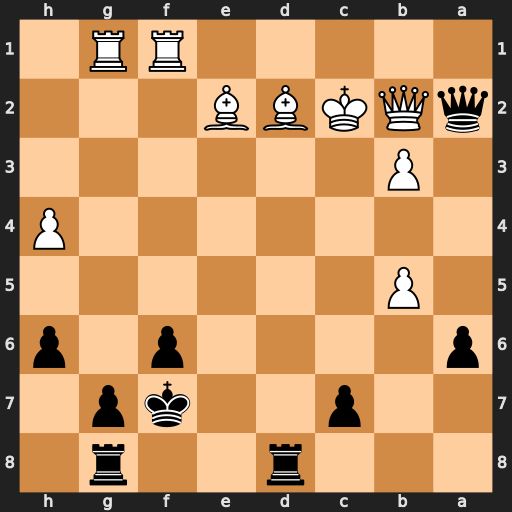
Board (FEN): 3r2r1/2p2kp1/p4p1p/1P6/7P/1P6/qQKBB3/5RR1
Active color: b
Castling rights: -
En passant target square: -
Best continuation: Rxd2+ Kxd2 Qxb2+